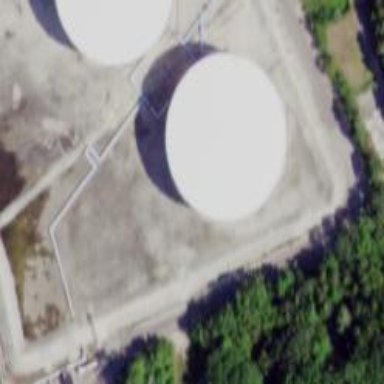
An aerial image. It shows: Storage tank that is man-made.